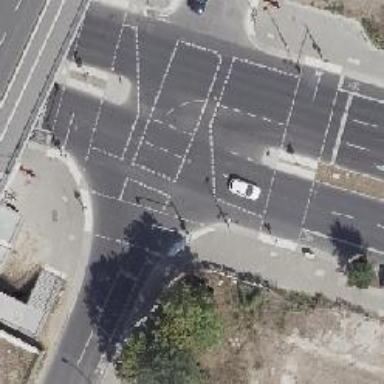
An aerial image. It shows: Footway crossing with traffic signals.